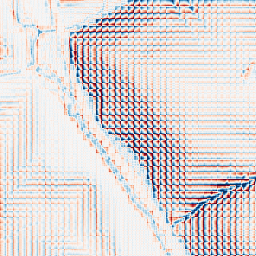
Category: wavelet
Decomposition family: wavelet_dwt
Decomposition parameters: wavelet: haar
level: 3
Upsampling method: fft_zeropad
Upsampling parameters: scale: 8
Upsampling scale: 8